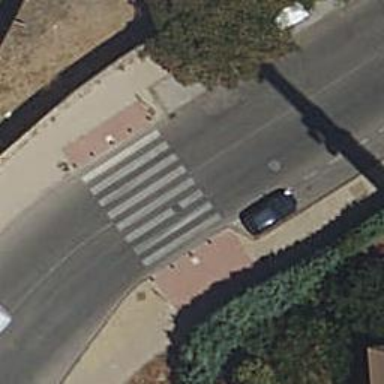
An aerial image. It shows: Zebra crossing on the road.